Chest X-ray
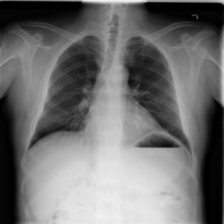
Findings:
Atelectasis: negative
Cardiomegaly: negative
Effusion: negative
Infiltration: positive
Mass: negative
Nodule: negative
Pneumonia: negative
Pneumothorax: negative
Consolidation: negative
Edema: negative
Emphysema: negative
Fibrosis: negative
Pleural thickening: negative
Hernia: negative